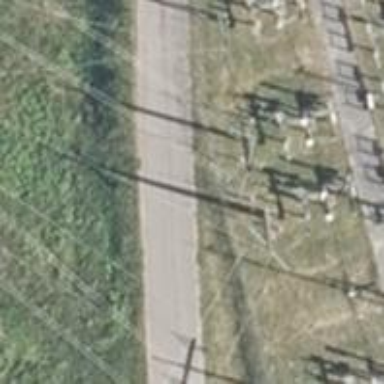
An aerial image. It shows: Power pole.